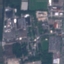
Land use / land cover class: Industrial